Question: I have a working VBA macro which enters SAP, starts a transaction and then extracts the data in spreadsheet.
But sometimes the calculation runs too long, or I just would like to stop it to intervene. There is a functionality on the toolbar at the top left corner, where the user can "stop transaction" manually.
Is there any SAP script code for the "stop transaction" button, so I can avoid the manual step?
SAP toolbar:

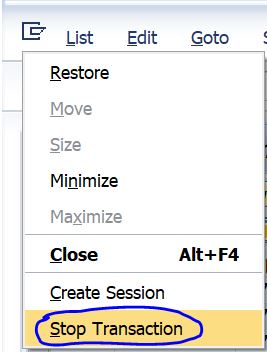
Answer: It is assumed that the VBA macro is running in the first session. If a second session is opened before starting the macro, it can be used to close the first session.
for example:
'''
Set SapGuiAuto = GetObject("SAPGUI")
Set SAPapp = SapGuiAuto.GetScriptingEngine
Set SAPconnection = SAPapp.Children(0)
Set session = SAPconnection.Children(1)
session.findById("wnd[0]/tbar[0]/okcd").text = "/i1"
session.findById("wnd[0]").sendVKey 0
session.createSession
Application.Wait (Now + TimeValue("0:00:05"))
session.findById("wnd[0]/tbar[0]/okcd").text = "/i3"
session.findById("wnd[0]").sendVKey 0
session.createSession
Application.Wait (Now + TimeValue("0:00:05"))
'''
Whether a "rollback" is carried out or not, would be to test.
Regards,
ScriptMan